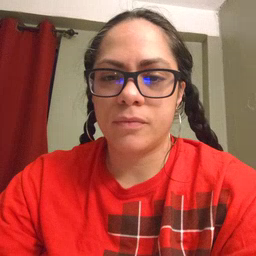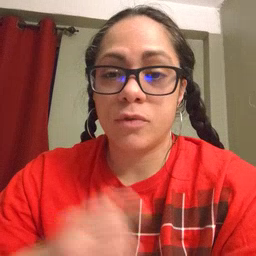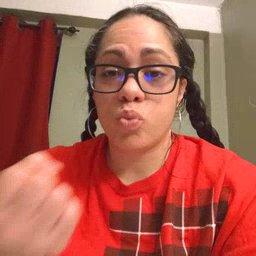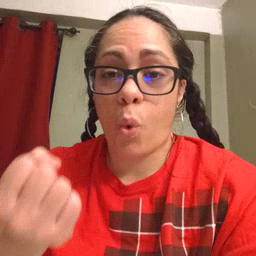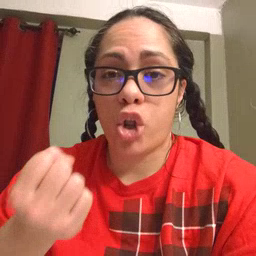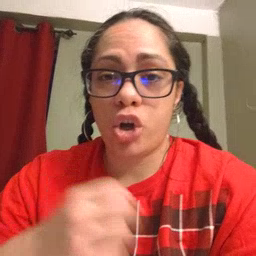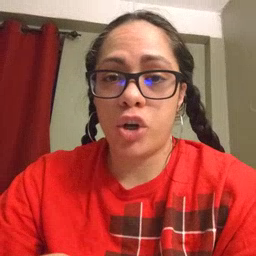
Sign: drawer